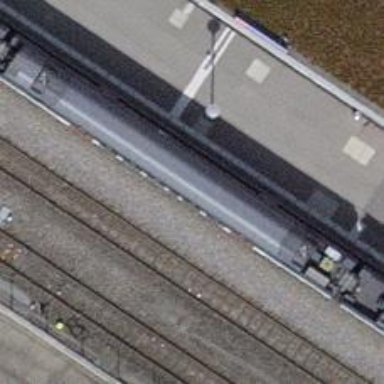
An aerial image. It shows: Public transport stop position along the railway.